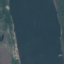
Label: River